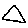
Label: triangle